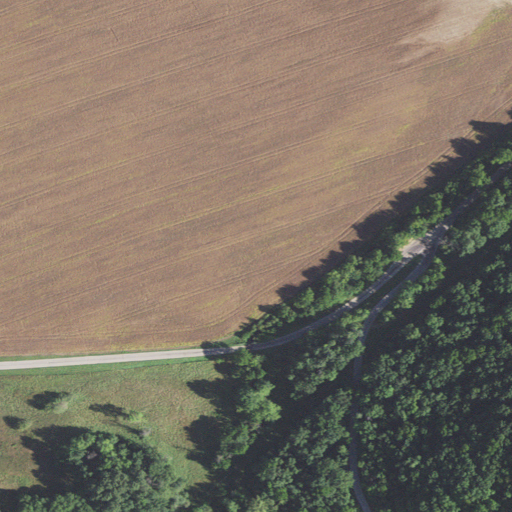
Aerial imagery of valley in Wisconsin named Flynn Hollow containing cultivated crops, deciduous forest, open development, pasture, mixed forest, and low intensity development